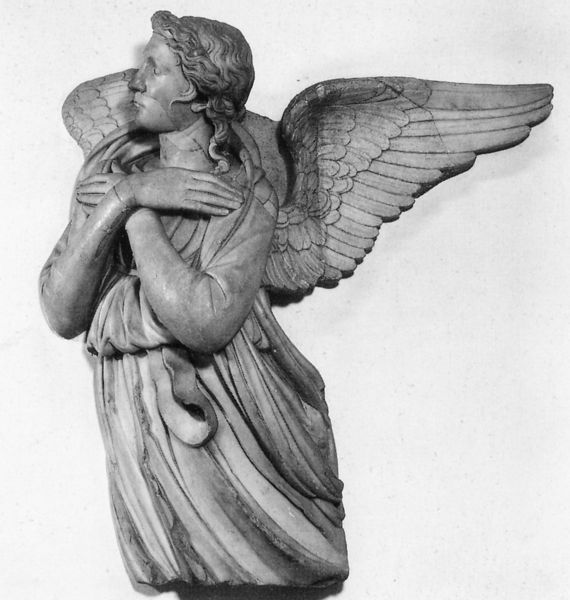
Titel: Engel vom Grabmal Aragazzi in Montepulciano
Künstler: Michelozzo
Institution: London, Victoria and Albert Museum
Schlagwörter: flügel, kopf, brust, frau, frisur, haar, kleid, marmor, nase, profil, gürtel, arme, bibel, falten, federn, gesicht, stein, hals, hände, kalt, figur, gewand, haare, mantel, locken, rechts, traurig, engel, skulptur, statue, relief, seitlich, ausdruck, büste, wütend, abgewandt, haarkranz, beten, kranz, fragment, andächtig, griechisch, richtung, heilig, verdreht, gekreuzt, mamor, verschränken, schuld, umziehen, überkreuz, ohne, schuldig, 19. jahrhundert, holzbildhauerei, ohne beine, gekreuzte arme, lanzenpf, verchränkt, abgeneigt